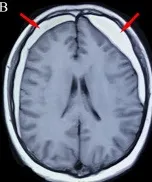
Neuroimaging findings for Patient 1. (B) After 4 weeks of atorvastatin treatment, the left-side hematoma was slightly absorbed.
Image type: radiology (mri)